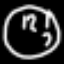
Label: clock